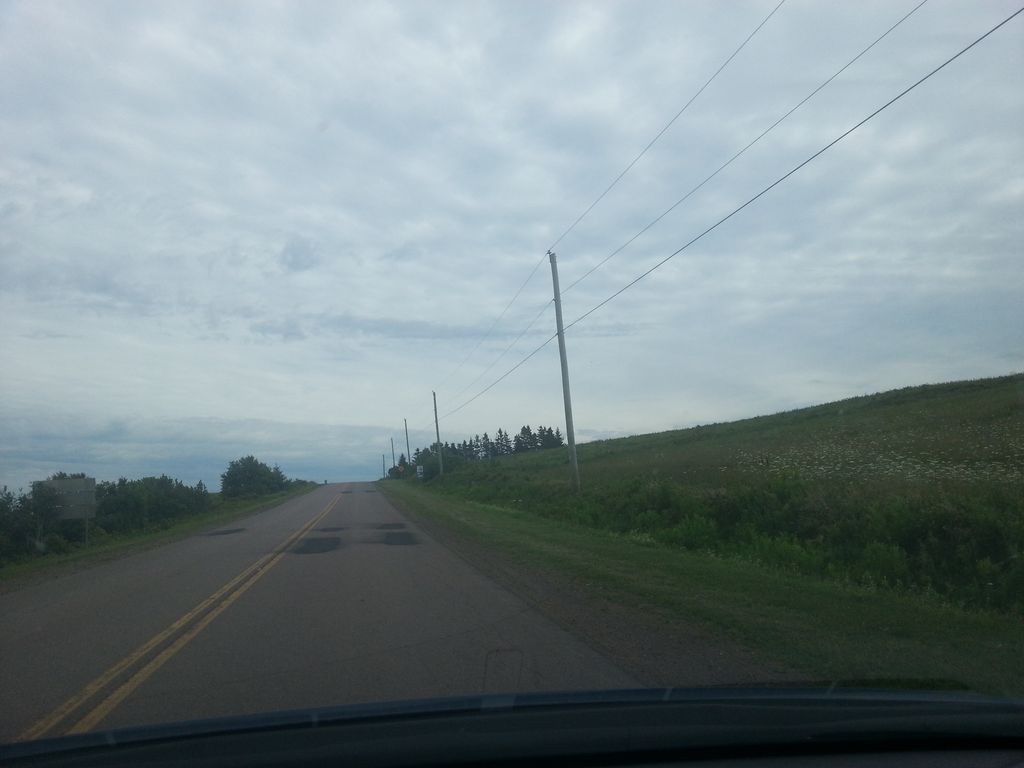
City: charlottetown